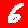
Digit: 6